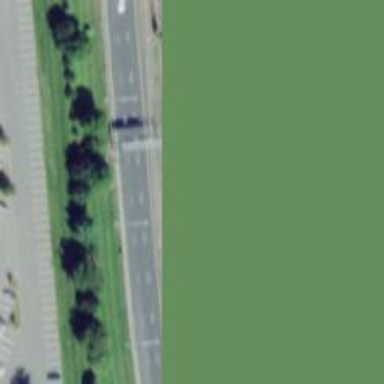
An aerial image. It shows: Trunk highway.